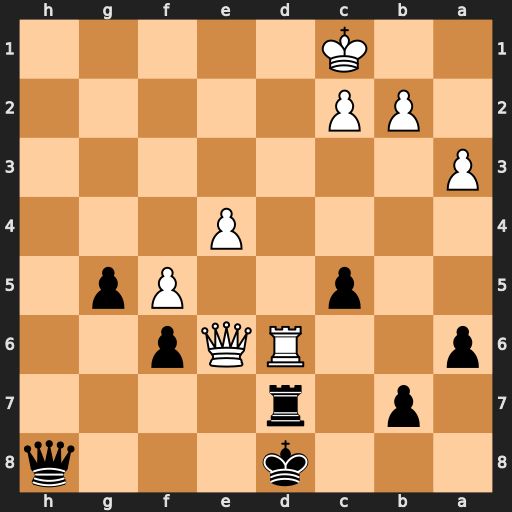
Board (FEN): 3k3q/1p1r4/p2RQp2/2p2Pp1/4P3/P7/1PP5/2K5
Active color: b
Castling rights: -
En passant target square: -
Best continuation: Qh1+ Kd2 Qh2+